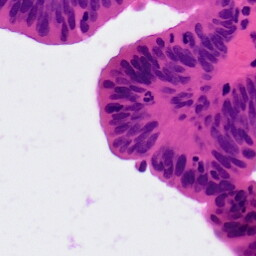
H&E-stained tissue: Colon